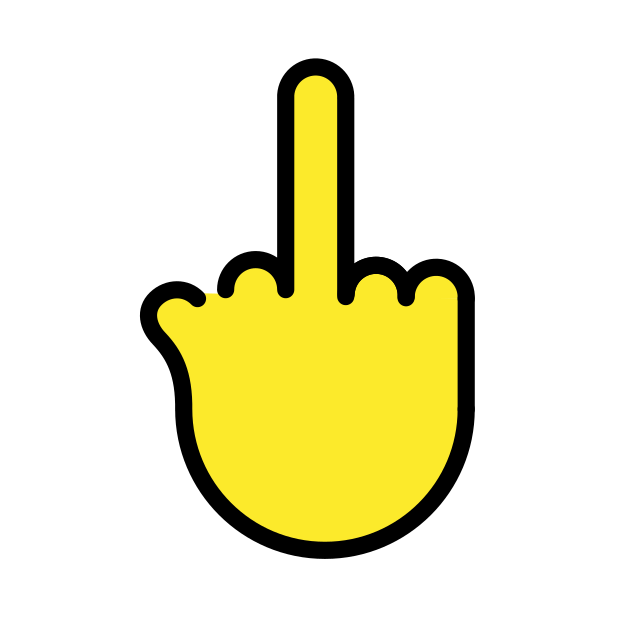
middle finger